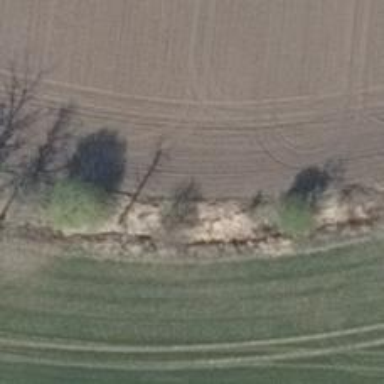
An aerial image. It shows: Row of trees in natural setting.